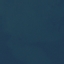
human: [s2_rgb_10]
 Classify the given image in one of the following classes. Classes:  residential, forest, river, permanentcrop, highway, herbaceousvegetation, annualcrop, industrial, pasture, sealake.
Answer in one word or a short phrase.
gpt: SeaLake